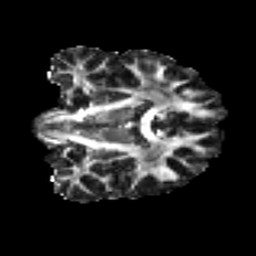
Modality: FA
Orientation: coronal
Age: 24
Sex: male
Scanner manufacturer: ge
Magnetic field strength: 3 T
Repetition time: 7.8 s
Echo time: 0.0606 s